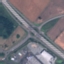
Land use / land cover: Highway